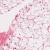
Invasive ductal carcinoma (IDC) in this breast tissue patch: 0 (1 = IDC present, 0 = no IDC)